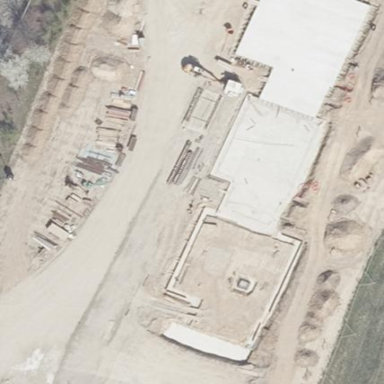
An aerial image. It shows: School building.